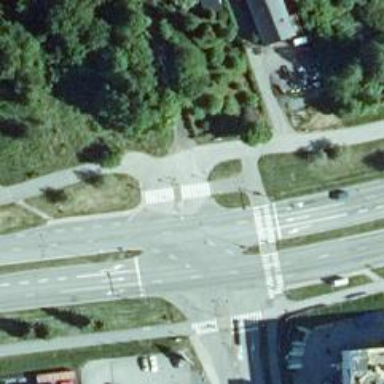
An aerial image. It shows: Marked footway crossing with asphalt surface and pedestrian island.